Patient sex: M
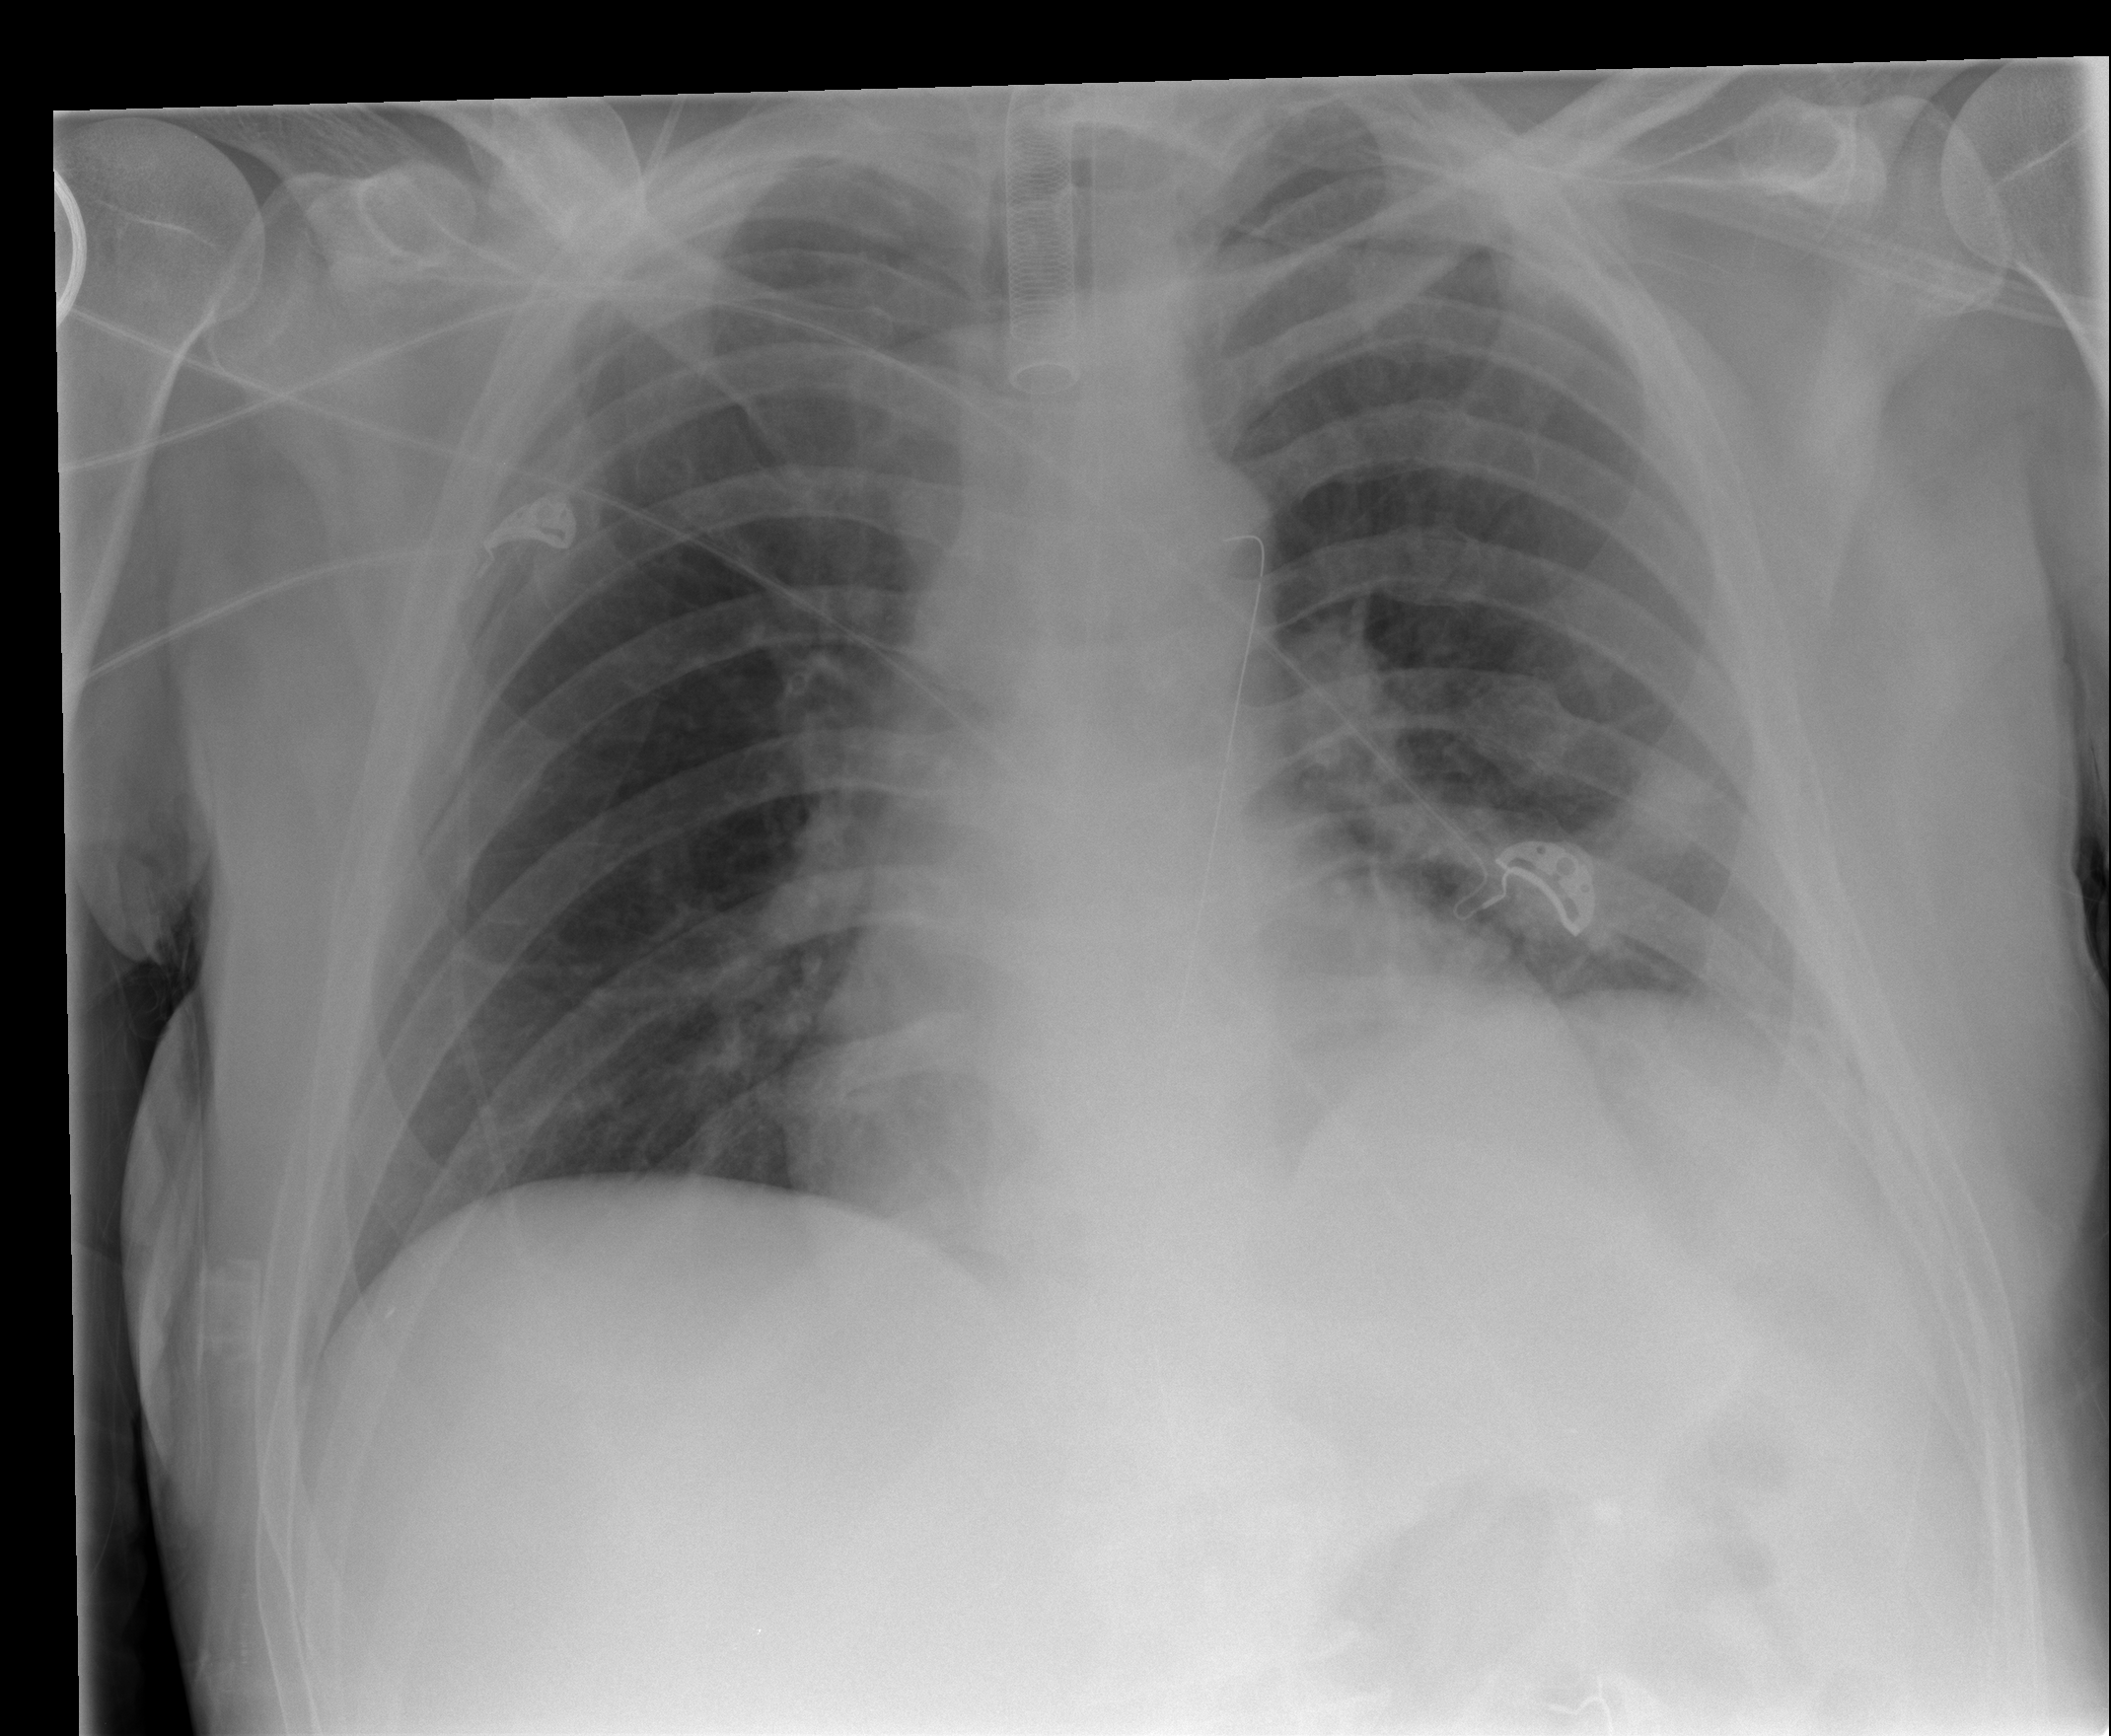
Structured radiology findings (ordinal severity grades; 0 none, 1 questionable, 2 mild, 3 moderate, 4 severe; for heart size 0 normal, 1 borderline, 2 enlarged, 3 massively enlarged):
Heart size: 0
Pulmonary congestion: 0
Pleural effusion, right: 0
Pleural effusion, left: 0
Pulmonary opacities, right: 0
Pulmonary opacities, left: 0
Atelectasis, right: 0
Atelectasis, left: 1